Question: I'm trying to display a small text (new messages count) over icon in toolbar button, something like Chrome and Opera extensions have with badge over the toolbar icons. Text should not cover the whole icon, it should be at the bottom so the user can still see main part of the icon and recognize what extension it is. How can I do this?
You can see what I want on this example image from Chrome:

I tried with description, span and div inside stack element but I couldn't get none of them to position at the bottom. Description and div always display text at the center, while span displays it on the right side of the icon making the entire button wider.
'''
<toolbarpalette id="BrowserToolbarPalette">
<toolbarbutton class="toolbarbutton-1">
<stack>

<description right="0" bottom="0" value="4"></description>
<!-- <html:div right="0" bottom="0">5</html:div> -->
</stack>
</toolbarbutton>
</toolbarpalette>
'''
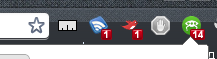
Answer: I had some time to waste while waiting for rain to stop in Formula 1, so I made this work with canvas:
: Previous method was flawed when user would remove the icon from the toolbar, updated method is more robust and with less code.
## XUL
'''
<overlay xmlns="http://www.mozilla.org/keymaster/gatekeeper/there.is.only.xul" xmlns:html="http://www.w3.org/1999/xhtml">
<hbox hidden="true">
<html:canvas id="toolbar_button_canvas" width="24" height="24"></html:canvas>
</hbox>
<toolbarpalette id="BrowserToolbarPalette">
<toolbarbutton id="toolbar_button" class="toolbarbutton-1" />
</toolbarpalette>
</overlay>
'''
## CSS
'''
#toolbar_button {
list-style-image:url("chrome://your_extension/skin/icon_024.png");
}
toolbar[iconsize="small"] #toolbar_button {
list-style-image:url("chrome://your_extension/skin/icon_016.png");
}
'''
## JavaScript
'''
show_status: function(display_text)
{
var btn = document.getElementById("toolbar_button");
var canvas = document.getElementById("toolbar_button_canvas");
var img_src = window.getComputedStyle(btn).listStyleImage.replace(/^url\("(chrome:\/\/your_extension\/skin\/icon_0\d{2}.png)"\)$/, "$1"); // get image path
var csize = img_src.replace(/^chrome:\/\/your_extension\/skin\/icon_0(\d{2})\.png$/, "$1"); // get image size
canvas.setAttribute("width", csize);
canvas.setAttribute("height", csize);
var ctx = canvas.getContext("2d");
var img = new Image();
img.onload = function()
{
ctx.textBaseline = "top";
ctx.font = "bold 9px sans-serif"; // has to go before measureText
ctx.clearRect(0, 0, canvas.width, canvas.height);
ctx.drawImage(img, 0, 0);
if (display_text !== "")
{
var w = ctx.measureText(display_text).width;
var h = 7; // 9 = font height
var rp = ((canvas.width - 4) > w) ? 2 : 1; // right padding = 2, or 1 if text is wider
var x = canvas.width - w - rp;
var y = canvas.height - h - 1; // 1 = bottom padding
ctx.fillStyle = "#f00"; // background color
ctx.fillRect(x-rp, y-1, w+rp+rp, h+2);
ctx.fillStyle = "#fff"; // text color
ctx.fillText(display_text, x, y);
//ctx.strokeText(display_text, x, y);
}
btn.image = canvas.toDataURL("image/png", ""); // set new toolbar image
};
img.src = img_src;
}
'''